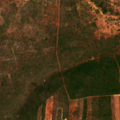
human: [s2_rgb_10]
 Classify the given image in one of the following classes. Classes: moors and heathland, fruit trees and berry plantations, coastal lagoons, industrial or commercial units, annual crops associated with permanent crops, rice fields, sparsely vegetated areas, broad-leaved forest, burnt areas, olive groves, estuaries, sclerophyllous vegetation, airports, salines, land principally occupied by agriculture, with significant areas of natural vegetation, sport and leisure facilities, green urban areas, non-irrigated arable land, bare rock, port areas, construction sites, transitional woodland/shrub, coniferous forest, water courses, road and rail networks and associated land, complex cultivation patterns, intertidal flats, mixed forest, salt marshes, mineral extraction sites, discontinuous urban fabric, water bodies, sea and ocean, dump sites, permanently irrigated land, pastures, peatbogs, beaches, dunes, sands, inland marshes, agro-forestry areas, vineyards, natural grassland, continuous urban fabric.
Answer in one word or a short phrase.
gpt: fruit trees and berry plantations, annual crops associated with permanent crops, broad-leaved forest, sclerophyllous vegetation